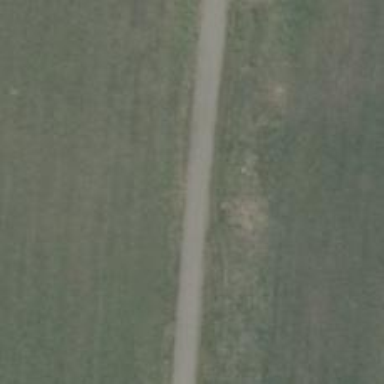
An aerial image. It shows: Asphalt track with grade1 surface.